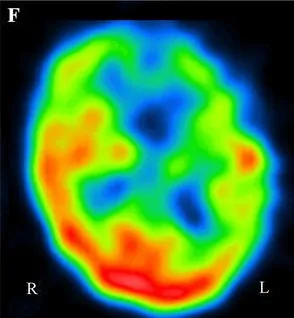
Magnetic resonance imaging (MRI) on day 6. And through the cerebral cortex, white matter, and basal ganglia Lower row (e, f): At 3 months after onset, hypoperfusion of the bilateral parietal lobes on SPECT had improved, but hypoperfusion of the unilateral temporal lobe with some predominance on the left side was exacerbated.
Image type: radiology (spect)